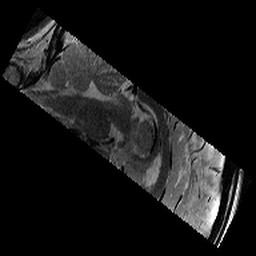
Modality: T2w
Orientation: sagittal
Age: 12
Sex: female
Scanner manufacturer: siemens
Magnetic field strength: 3 T
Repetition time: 7.7 s
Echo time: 0.067 s